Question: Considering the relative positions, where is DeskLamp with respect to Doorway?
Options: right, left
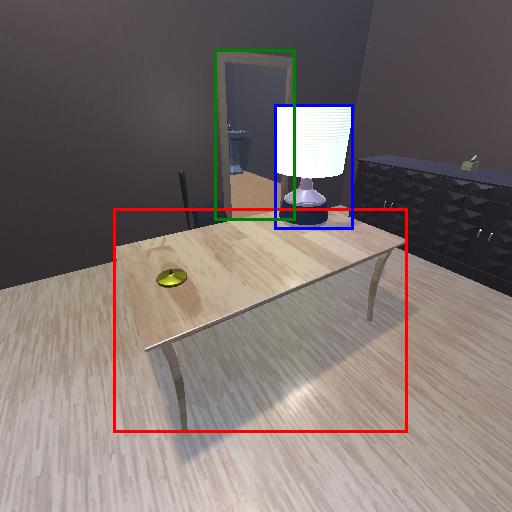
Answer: right